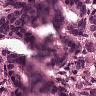
Metastatic tissue present: yes